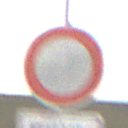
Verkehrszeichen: VerbotFahrzeugeAllerArt
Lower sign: BesondereFahrzeugeUndTransportgueter4
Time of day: Night
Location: Outdoor (Nature)
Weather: Overcast
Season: NotSpecified
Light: Artificial